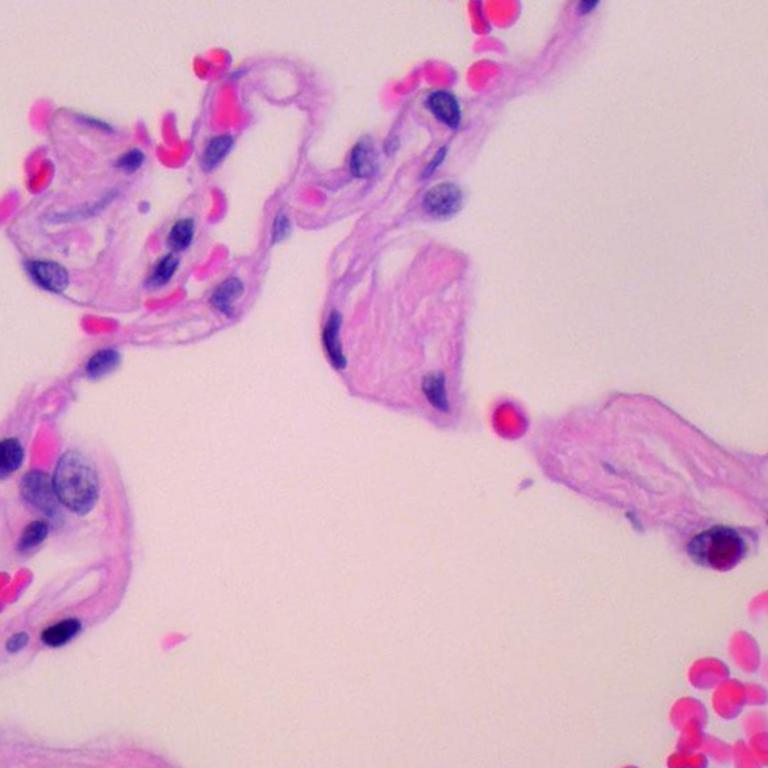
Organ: lung
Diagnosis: benign